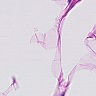
Metastatic tissue present: no